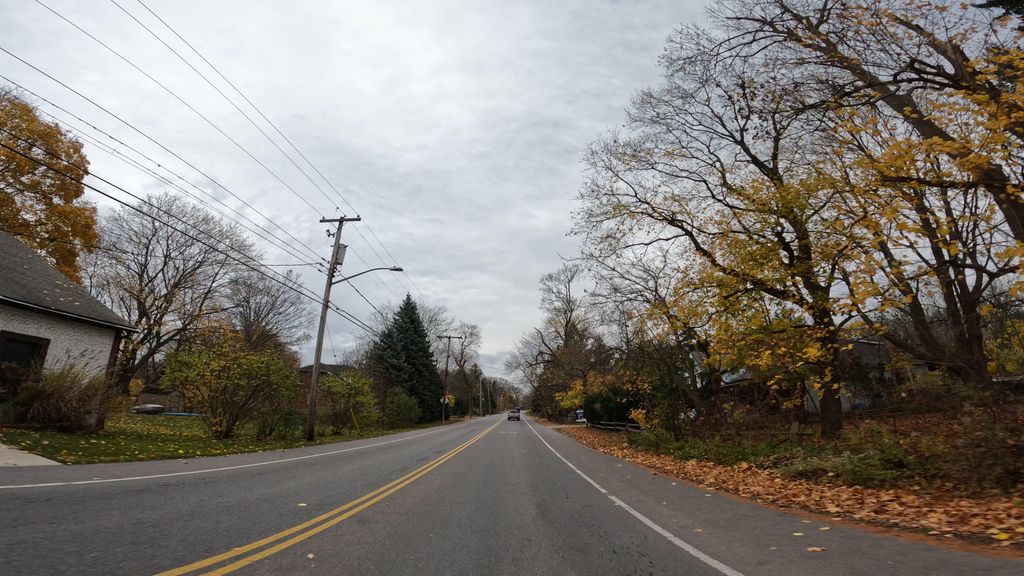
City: hamilton